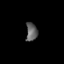
Tissue: prostate
Cell type: T cells
Senescence score: 0.8048
Nuclear area (px): 209
Mean DAPI intensity: 93.622